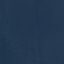
Land use / land cover class: SeaLake